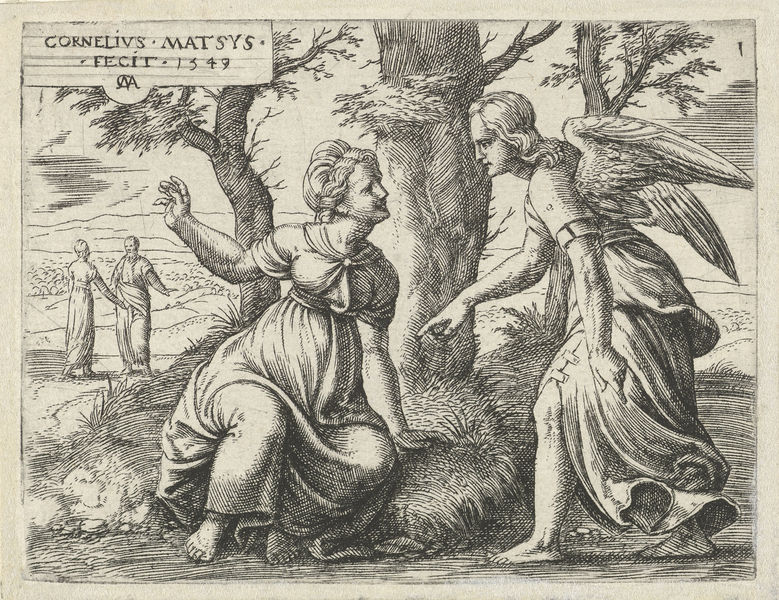
Titel: Voorspelling van Simsons geboorte
Künstler: Cornelis Massijs
Standort: Amsterdam
Institution: Rijksmuseum
Schlagwörter: baum, blätter, flügel, mann, bäume, frauen, landschaft, sitzen, frau, geste, hintergrund, gras, rasen, gespräch, gesten, hügel, gewand, sitzend, paar, engel, zeigen, striche, druck, radierung, begegnung, maria, kupferstich, verkündigung, hinweis, cornelius, 1549, fecit, h´ände